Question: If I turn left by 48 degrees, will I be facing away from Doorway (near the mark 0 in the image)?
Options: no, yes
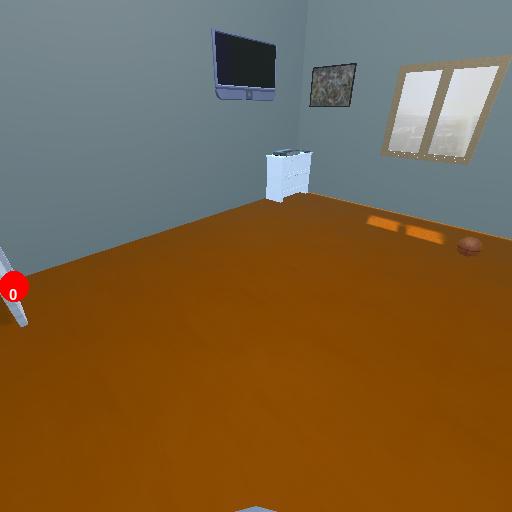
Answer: no